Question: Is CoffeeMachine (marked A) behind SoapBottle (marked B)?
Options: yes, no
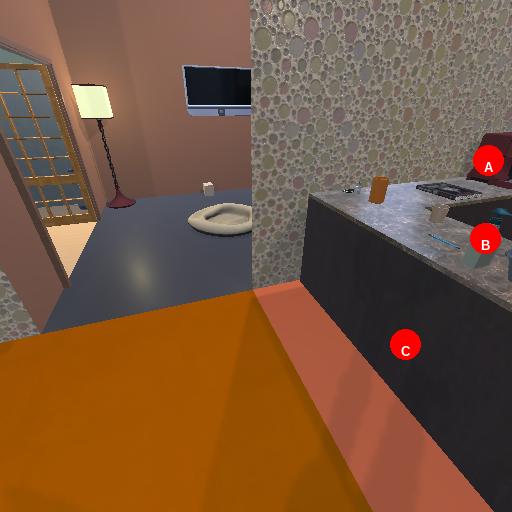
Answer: yes